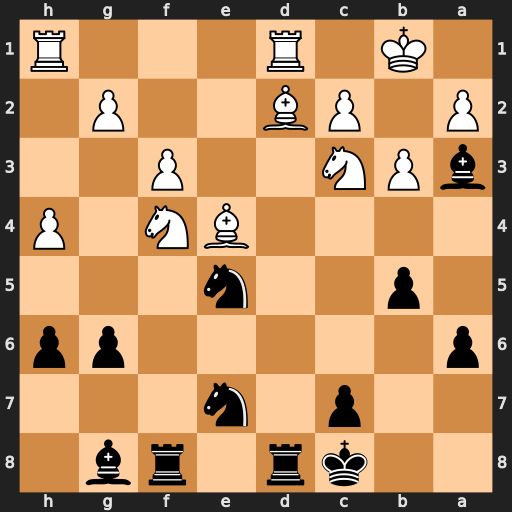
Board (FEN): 2kr1rb1/2p1n3/p5pp/1p2n3/4BN1P/bPN2P2/P1PB2P1/1K1R3R
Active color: b
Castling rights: -
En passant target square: -
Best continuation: Rxd2 Rxd2 Rxf4